Question: in my app i am using a list view. The data which i want to list out are from a database of my app and an xml server database.
For example i am getting some two set of data from server and store it in a array as follows
'''
firstname = {arun, Arun, Rajesh}
lastname = {kumar, sundar, kannan}
'''
Now again i am getting some data from my app database and store it in array as follows
'''
first = {arul}
last = {raj}
'''
Now i have combined the array list together as follows
'''
firstname.addAll(first);
lastname.addAll(last);
'''
Now i have the output as
'''
{arun, Arun, Rajesh, arul}
{kumar, sundar, kannan, raj}
'''
Now i want to list out these items as in the following image

how to do this, please help me......
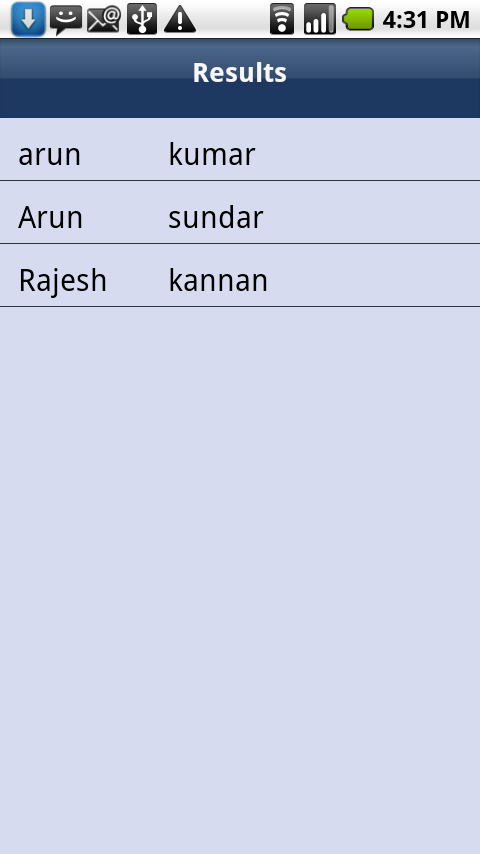
Answer: If you finally get all your firstname and lastname in two separate array then it is very simple to display on ListView as you want
first create a layout which has a listview element lets us name main.xml
then create a another layout having two TextView in Horizontal layout orientation let us name mainitem.xml
so now you create a new activity then call setContentView(R.layout.main)
then retrive list view
and now create a adapter by following code
this code is in onCreate(Bundle b) method
'''
ListView lv= (ListView)findViewById(R.id.listview1);
// create the grid item mapping
String[] from = new String[] {"col_1","col_2"};
int[] to = new int[] { R.id.firstname, R.id.secondname};
// prepare the list of all records
List<HashMap<String, String>> fillMaps = new ArrayList<HashMap<String, String>>();
for(int i = 0; i <firstname.length && lastname.length; i++)
{
HashMap<String, String> map = new HashMap<String, String>();
map.put("col_1",firstname[i]);
map.put("col_2",lastname[i]);
fillMaps.add(map);
}
// fill in the grid_item layout
SimpleAdapter adapter = new SimpleAdapter(this, fillMaps, R.layout.mainitem, from, to);
lv.setAdapter(adapter);
'''
create mainitem.xml file having two TextView which id are 1)R.id.firstname, 2) R.id.lastname in layout horizontal orientation